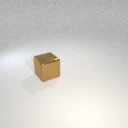
large brown metal cube